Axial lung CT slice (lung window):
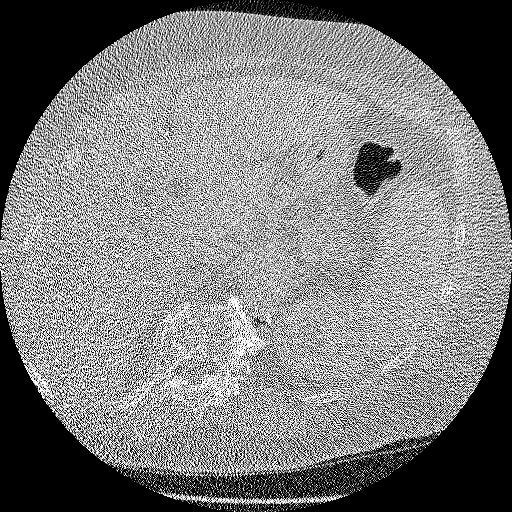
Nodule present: no